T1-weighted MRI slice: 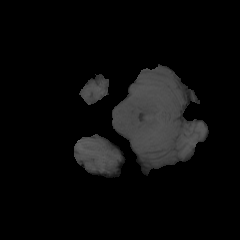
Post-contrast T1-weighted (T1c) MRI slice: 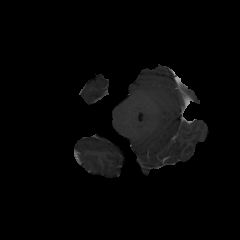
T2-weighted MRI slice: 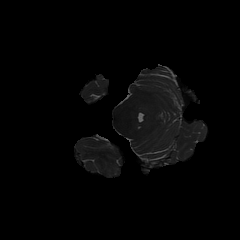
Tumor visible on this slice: no